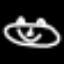
Label: frog